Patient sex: F
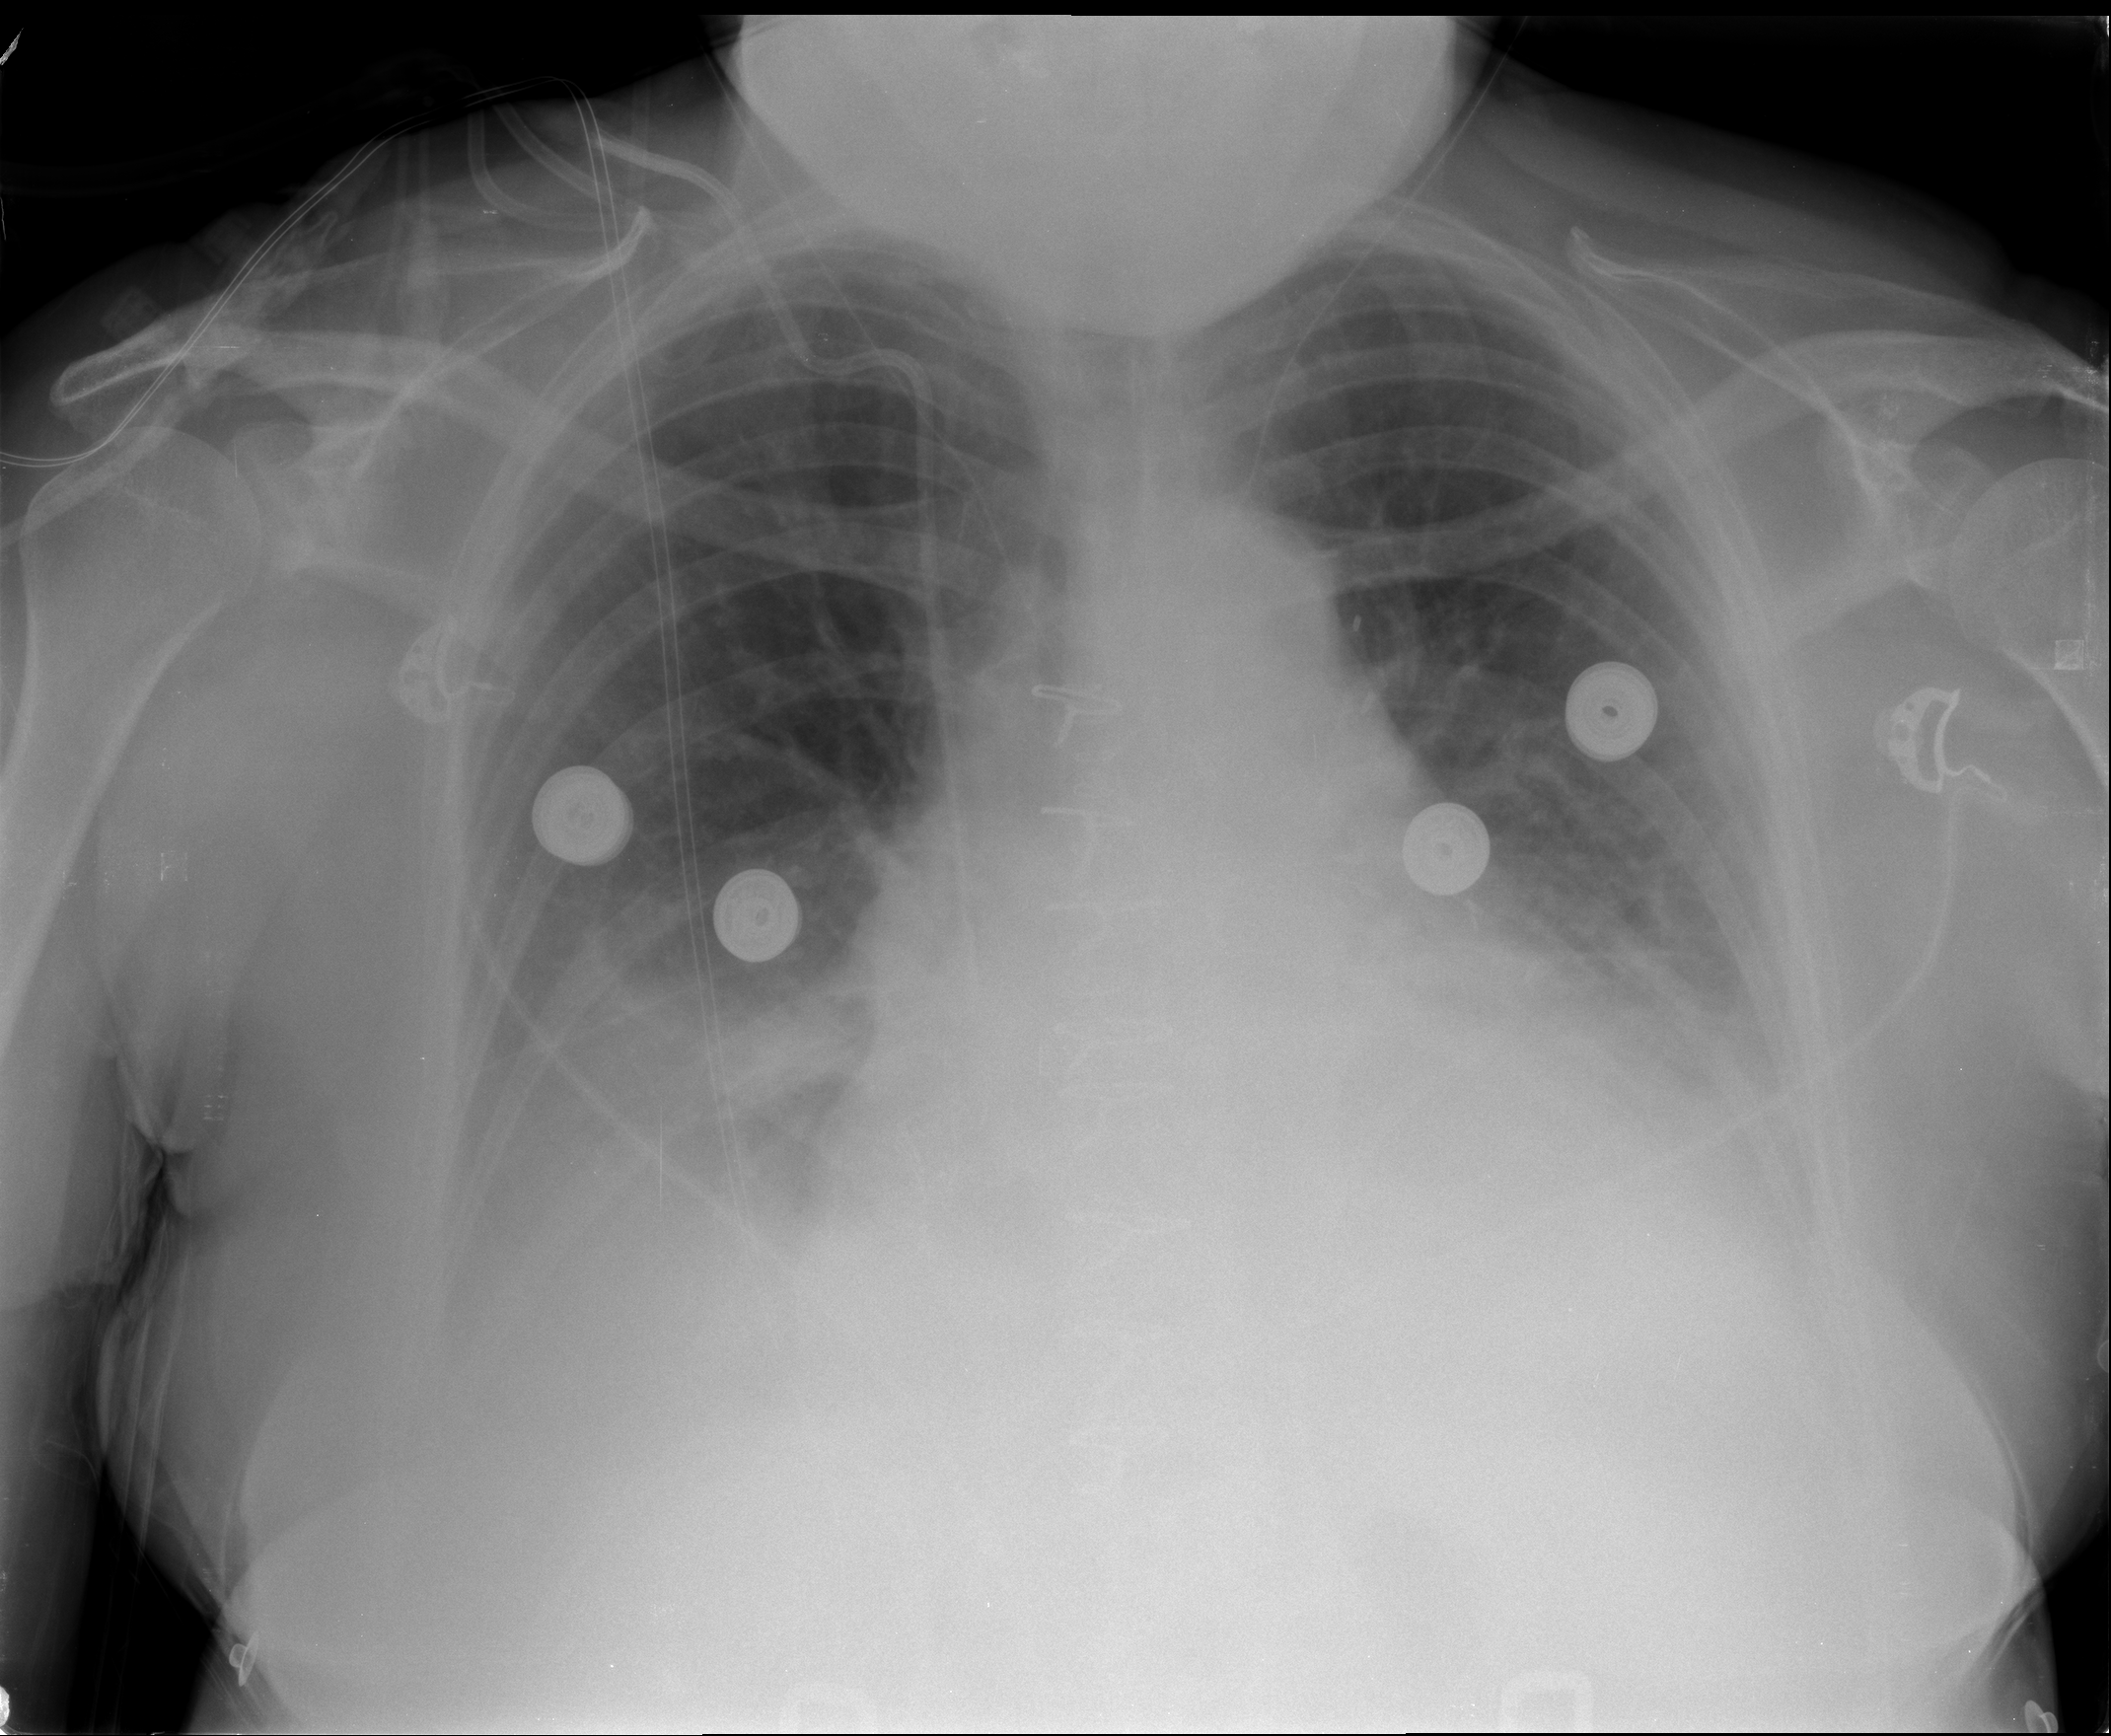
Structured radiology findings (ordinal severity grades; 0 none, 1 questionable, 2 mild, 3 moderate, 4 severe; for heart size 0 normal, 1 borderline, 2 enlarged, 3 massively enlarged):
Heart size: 2
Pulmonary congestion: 0
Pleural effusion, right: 2
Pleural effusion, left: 2
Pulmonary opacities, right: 0
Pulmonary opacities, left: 0
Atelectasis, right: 2
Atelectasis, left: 2